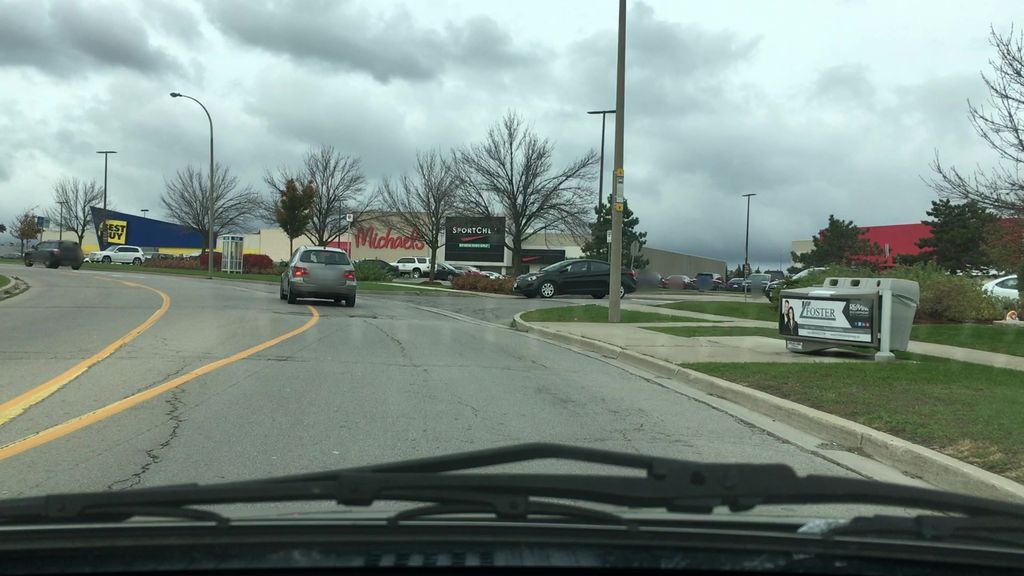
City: hamilton